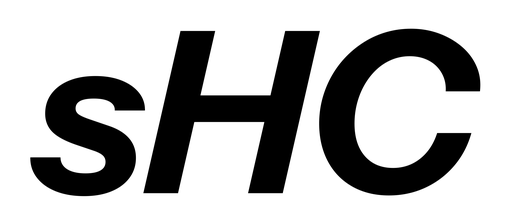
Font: InstrumentSans-Italic_Bold_Italic